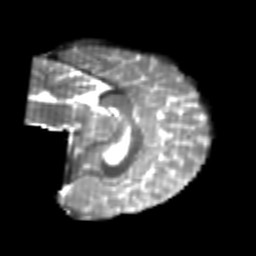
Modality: T2w
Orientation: sagittal
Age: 21
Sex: female
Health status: healthy
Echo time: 0.074 s